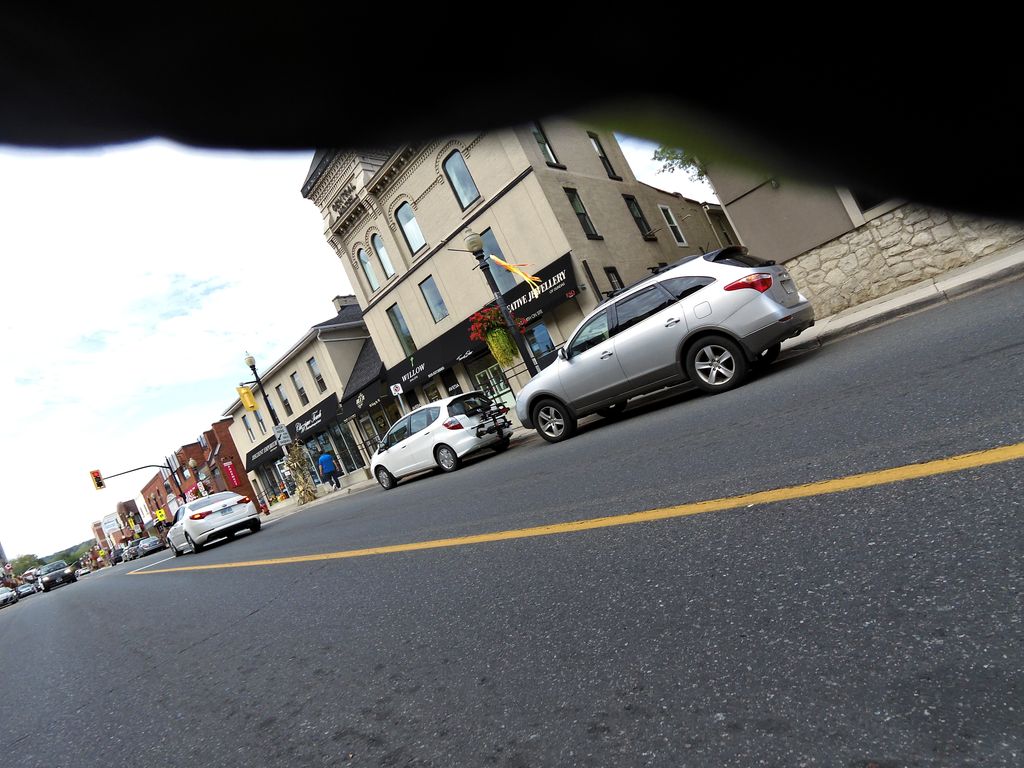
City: hamilton